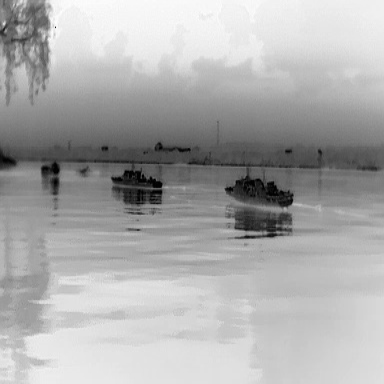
There are three objects shown in the infrared image, including two warships, and a liner.